Question: I'm looking for a way to generate some sort of report that describes what kind of unit tests we are making, for non-technical people. Something similar to the view you can get in the test explorer, where you can group tests by traits and give them simple names, e.g.
[
all the reporting tools I seem to be finding are related to code coverage and it all seems to boil down to this tool <URL>
we are looking for something that can be integrated to devops and that could generate an html report as an artefact for instance, that would be available as part of the build.
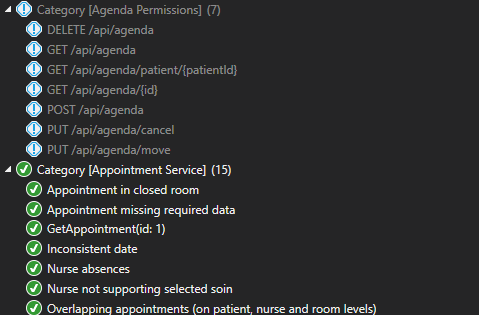
Answer: You can take a look at <URL>. I'll try to layout how you can get it working on azure devops:
1. Add the Coverlet package to your Test project: (it might be there already if you created a xunit test project)
'''
<PackageReference Include="coverlet.collector" Version="1.3.0">
<PrivateAssets>all</PrivateAssets>
<IncludeAssets>runtime; build; native; contentfiles; analyzers; buildtransitive</IncludeAssets>
</PackageReference>
'''
1. Then for your build pipeline in Az Devops, you need some steps:
-
'''
# will install the tool locally at the current path
- task: DotNetCoreCLI@2
displayName: Install ReportGenerator tool
inputs:
command: custom
custom: tool
arguments: install --tool-path . dotnet-reportgenerator-globaltool
'''
Then, after you are done building your project, you need to , and finally, :
'''
# instruct dotnet test to collect code coverage from your tests
# https://github.com/coverlet-coverage/coverlet#usage
- task: DotNetCoreCLI@2
displayName: Test
inputs:
command: test
projects: 'tests/**/*.csproj'
arguments: '-c $(buildConfiguration) --collect:"XPlat Code Coverage"'
# uses the reportgenerator dotnet tool to generate the Cobertura report type
- script: ./reportgenerator -reports:$(Agent.TempDirectory)/**/coverage.cobertura.xml -targetdir:$(coverageReportDir) -reporttypes:"Cobertura"
displayName: Create coverage reports
# publishes the Cobertura report to az devops
- task: PublishCodeCoverageResults@1
displayName: 'Publish code coverage'
inputs:
codeCoverageTool: Cobertura
summaryFileLocation: $(coverageReportDir)/Cobertura.xml
'''
If all is well, after a successful build you should see this in az devops:
<URL>
Clicking on it, will take you to the report with the breakdown of coverage:
<URL>
And you can even drill-down to individual files and see the line coverage there: (not sure for you but that does look fancy to me!)
<URL>
I wrote a blog post about integration tests in Azure DevOps where I (indirectly) talk about this subject. You can check it on my blog here: <URL>
You can check the full code (tests and the az devops yaml pipeline) on <URL>
And finally you can see a test run by yourself here: <URL>
** I installed the .NET tool on a path and not globally because I had issues with the tool not being set in the PATH variable after installing it: Here's a GitHub issue with some discussion about it: <URL>